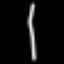
Label: line